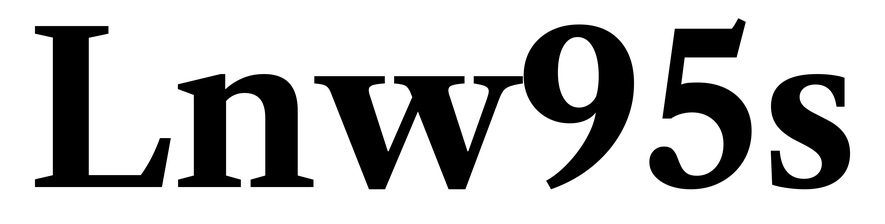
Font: LibreCaslonText_Bold